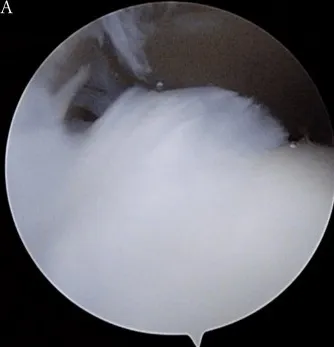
Findings of the ankle arthroscopy. Panes.
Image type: endoscopy (arthroscopy)